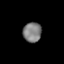
Tissue: lung
Cell type: T cells
Senescence score: 0.2329
Nuclear area (px): 357
Mean DAPI intensity: 126.392